【题型】填空题　【知识点】解析几何　【难度】medium
已知点 \( P \) 为双曲线 \( \frac{x^2}{16} - \frac{y^2}{9} = 1 \) 右支上一点，\( F_1,F_2 \) 分别为双曲线的左、右焦点，\( I \) 为 \( \triangle PF_1F_2 \) 的内心，若 \( S_{\triangle IPF_1} = S_{\triangle IPF_2} + \lambda S_{\triangle IF_1F_2} \) 成立，则 \( \lambda \) 的值为\(\underline{\hspace{3cm}}\).

\vspace{1em}

\noindent
【解答】
【答案】\(\boldsymbol{\frac{4}{5}/0.8}\)

\vspace{1em}

\noindent
【知识点】利用定义解决双曲线中焦点三角形问题

\vspace{1em}

\noindent
【分析】由条件结合内心的定义及三角形面积公式可得 \(\frac{1}{2}|PF_1|\cdot r = \frac{1}{2}|PF_2|\cdot r + \lambda c r\)，再根据双曲线的定义化简可求 \(\lambda\).

\vspace{1em}

\noindent
【详解】设 \(\triangle PF_1F_2\) 的内切圆半径为 \(r\)，

\noindent
由双曲线的定义得 \(|PF_1| - |PF_2| = 2a, |F_1F_2| = 2c\)

\noindent
\[
S_{\triangle IPF_1} = \frac{1}{2}|PF_1|\cdot r,\ S_{\triangle IPF_2} = \frac{1}{2}|PF_2|\cdot r,\ S_{\triangle IF_1F_2} = \frac{1}{2}\cdot 2c\cdot r = c r
\]

\noindent
由题意得 \(\frac{1}{2}|PF_1|\cdot r = \frac{1}{2}|PF_2|\cdot r + \lambda c r\)，

\noindent
故 \(\lambda = \frac{|PF_1| - |PF_2|}{2c} = \frac{a}{c} = \frac{a}{\sqrt{a^2 + b^2}}\)，

\noindent
又双曲线 \(\frac{x^2}{16} - \frac{y^2}{9} = 1\) 的 \(a = 4, b = 3\)，

\noindent
代入上式得：\(\lambda = \frac{4}{5}\)，

\noindent
故答案为：\(\frac{4}{5}\).

\vspace{2em}

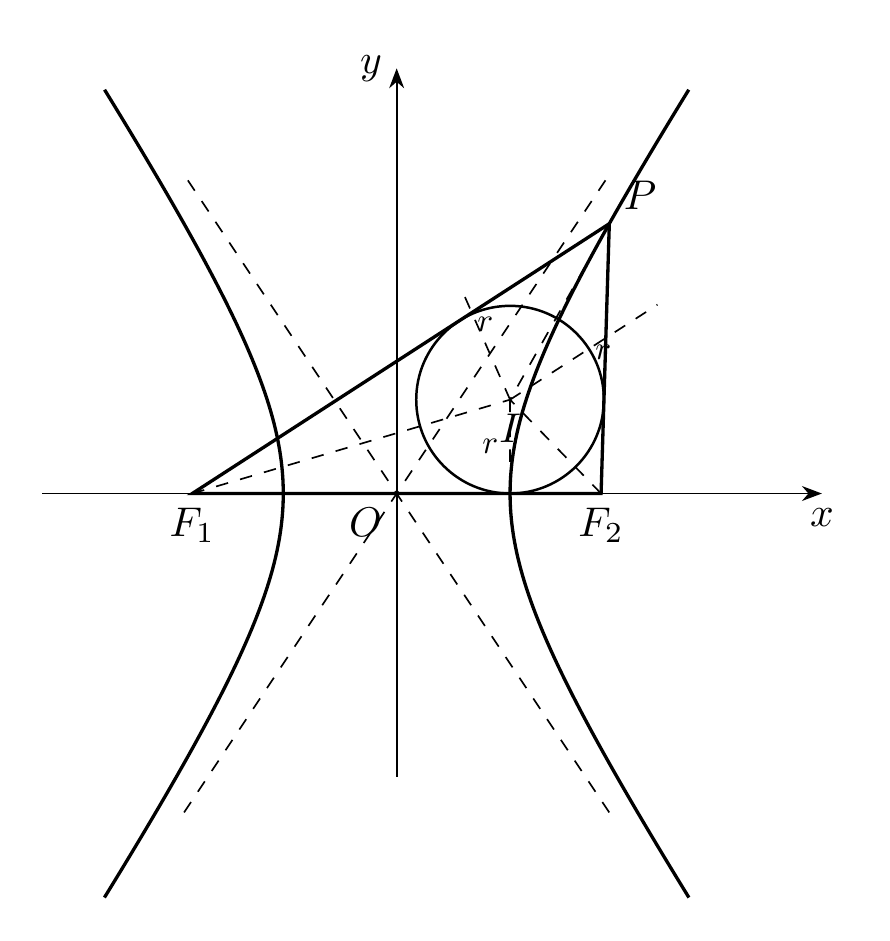